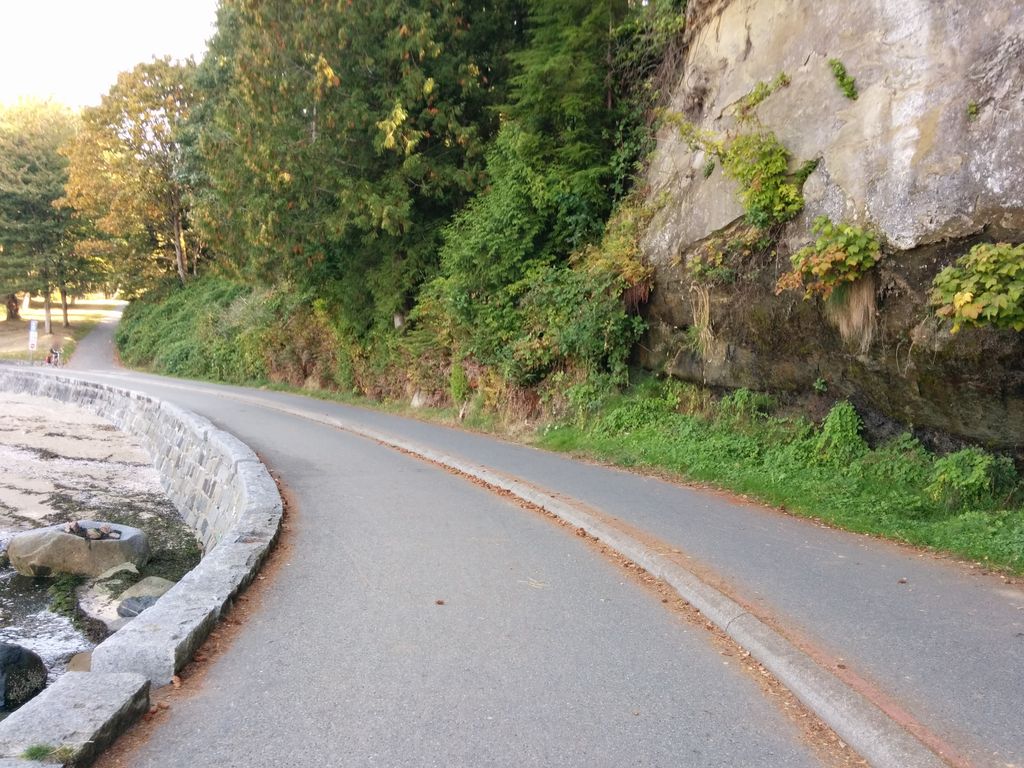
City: vancouver